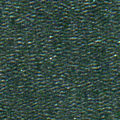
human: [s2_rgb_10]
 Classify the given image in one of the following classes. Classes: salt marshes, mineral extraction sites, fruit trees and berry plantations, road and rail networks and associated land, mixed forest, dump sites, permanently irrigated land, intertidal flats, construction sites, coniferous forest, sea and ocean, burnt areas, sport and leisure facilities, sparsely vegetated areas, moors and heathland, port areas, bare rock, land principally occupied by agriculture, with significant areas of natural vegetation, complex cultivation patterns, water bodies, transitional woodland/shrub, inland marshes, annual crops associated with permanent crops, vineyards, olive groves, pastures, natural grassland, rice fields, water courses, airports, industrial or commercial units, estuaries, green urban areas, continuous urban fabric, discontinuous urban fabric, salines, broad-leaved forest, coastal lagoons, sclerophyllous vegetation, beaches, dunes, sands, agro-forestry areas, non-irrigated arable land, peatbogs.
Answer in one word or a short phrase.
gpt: sea and ocean